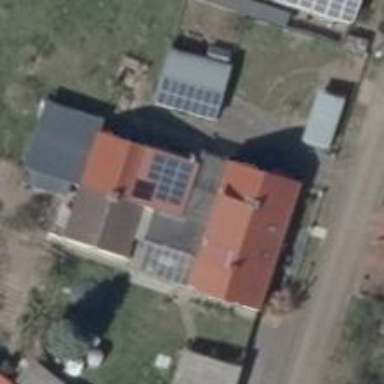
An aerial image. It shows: Solar photovoltaic panel generating electricity through small installation.